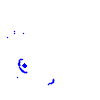
Particle: kaon